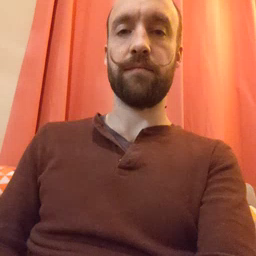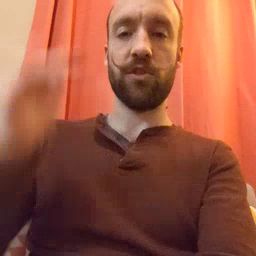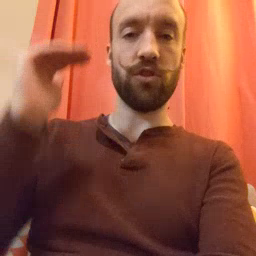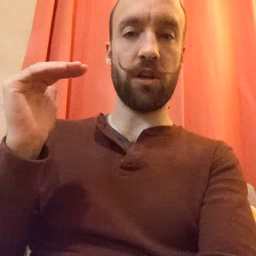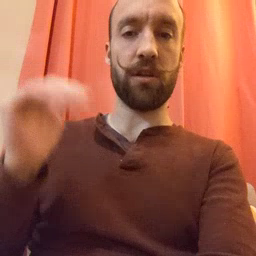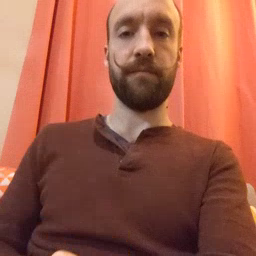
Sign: child